Question: I've got an iframe and input field with suggest in it.
The list of suggested items is created in js with follows params:
'''
{
borderRadius : '2px',
boxShadow : '3px 4px 8px #DDDDDD',
background : '#fff',
border : '#aaa 1px solid',
fontSize : '12px',
padding : '2px',
textAlign : 'left',
position : 'absolute'
}
'''
And it works fine while the list is not too long: now i see something like shown on the picture:

Suggest list is longer than iframe.
So the question is: how can i make this list to appear over the iframe?
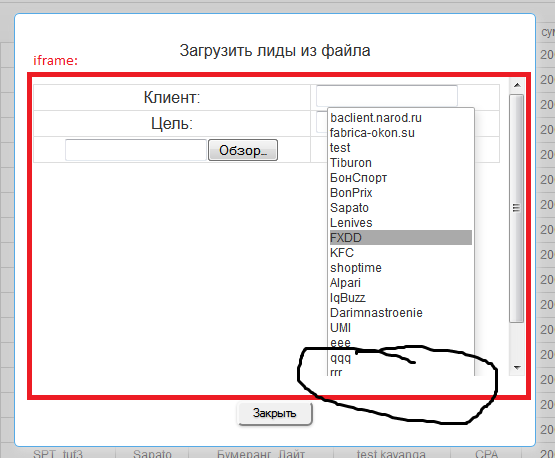
Answer: An iframe is like an embedded window, everything in it is displayed inside it.
A workaround will be like specify a definite height for the list and add overflow property in it, so that the list will be displayed inside the iframe but will have a scroll bar.